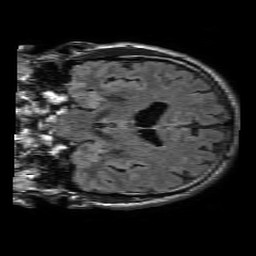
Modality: FLAIR
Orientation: coronal
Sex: male
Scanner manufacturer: philips
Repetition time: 11 s
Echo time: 0.125 s